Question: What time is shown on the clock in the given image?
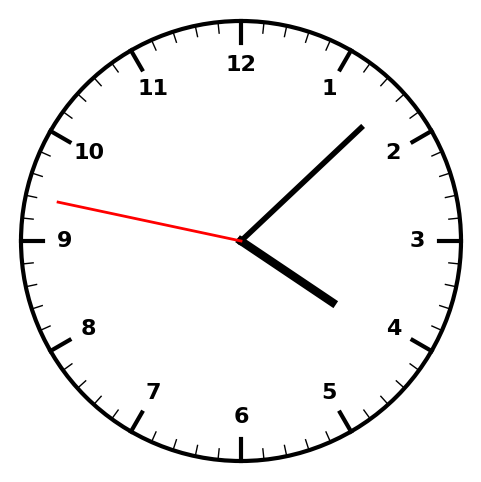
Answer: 04:07:47